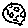
Label: moon